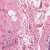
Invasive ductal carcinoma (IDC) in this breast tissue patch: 0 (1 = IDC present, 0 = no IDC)